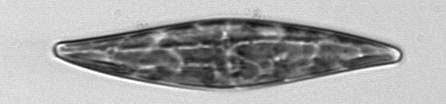
Label: Pleurosigma